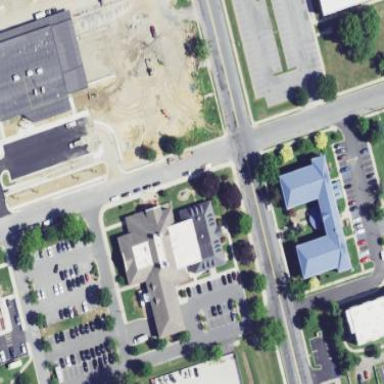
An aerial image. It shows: Police building.